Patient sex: F
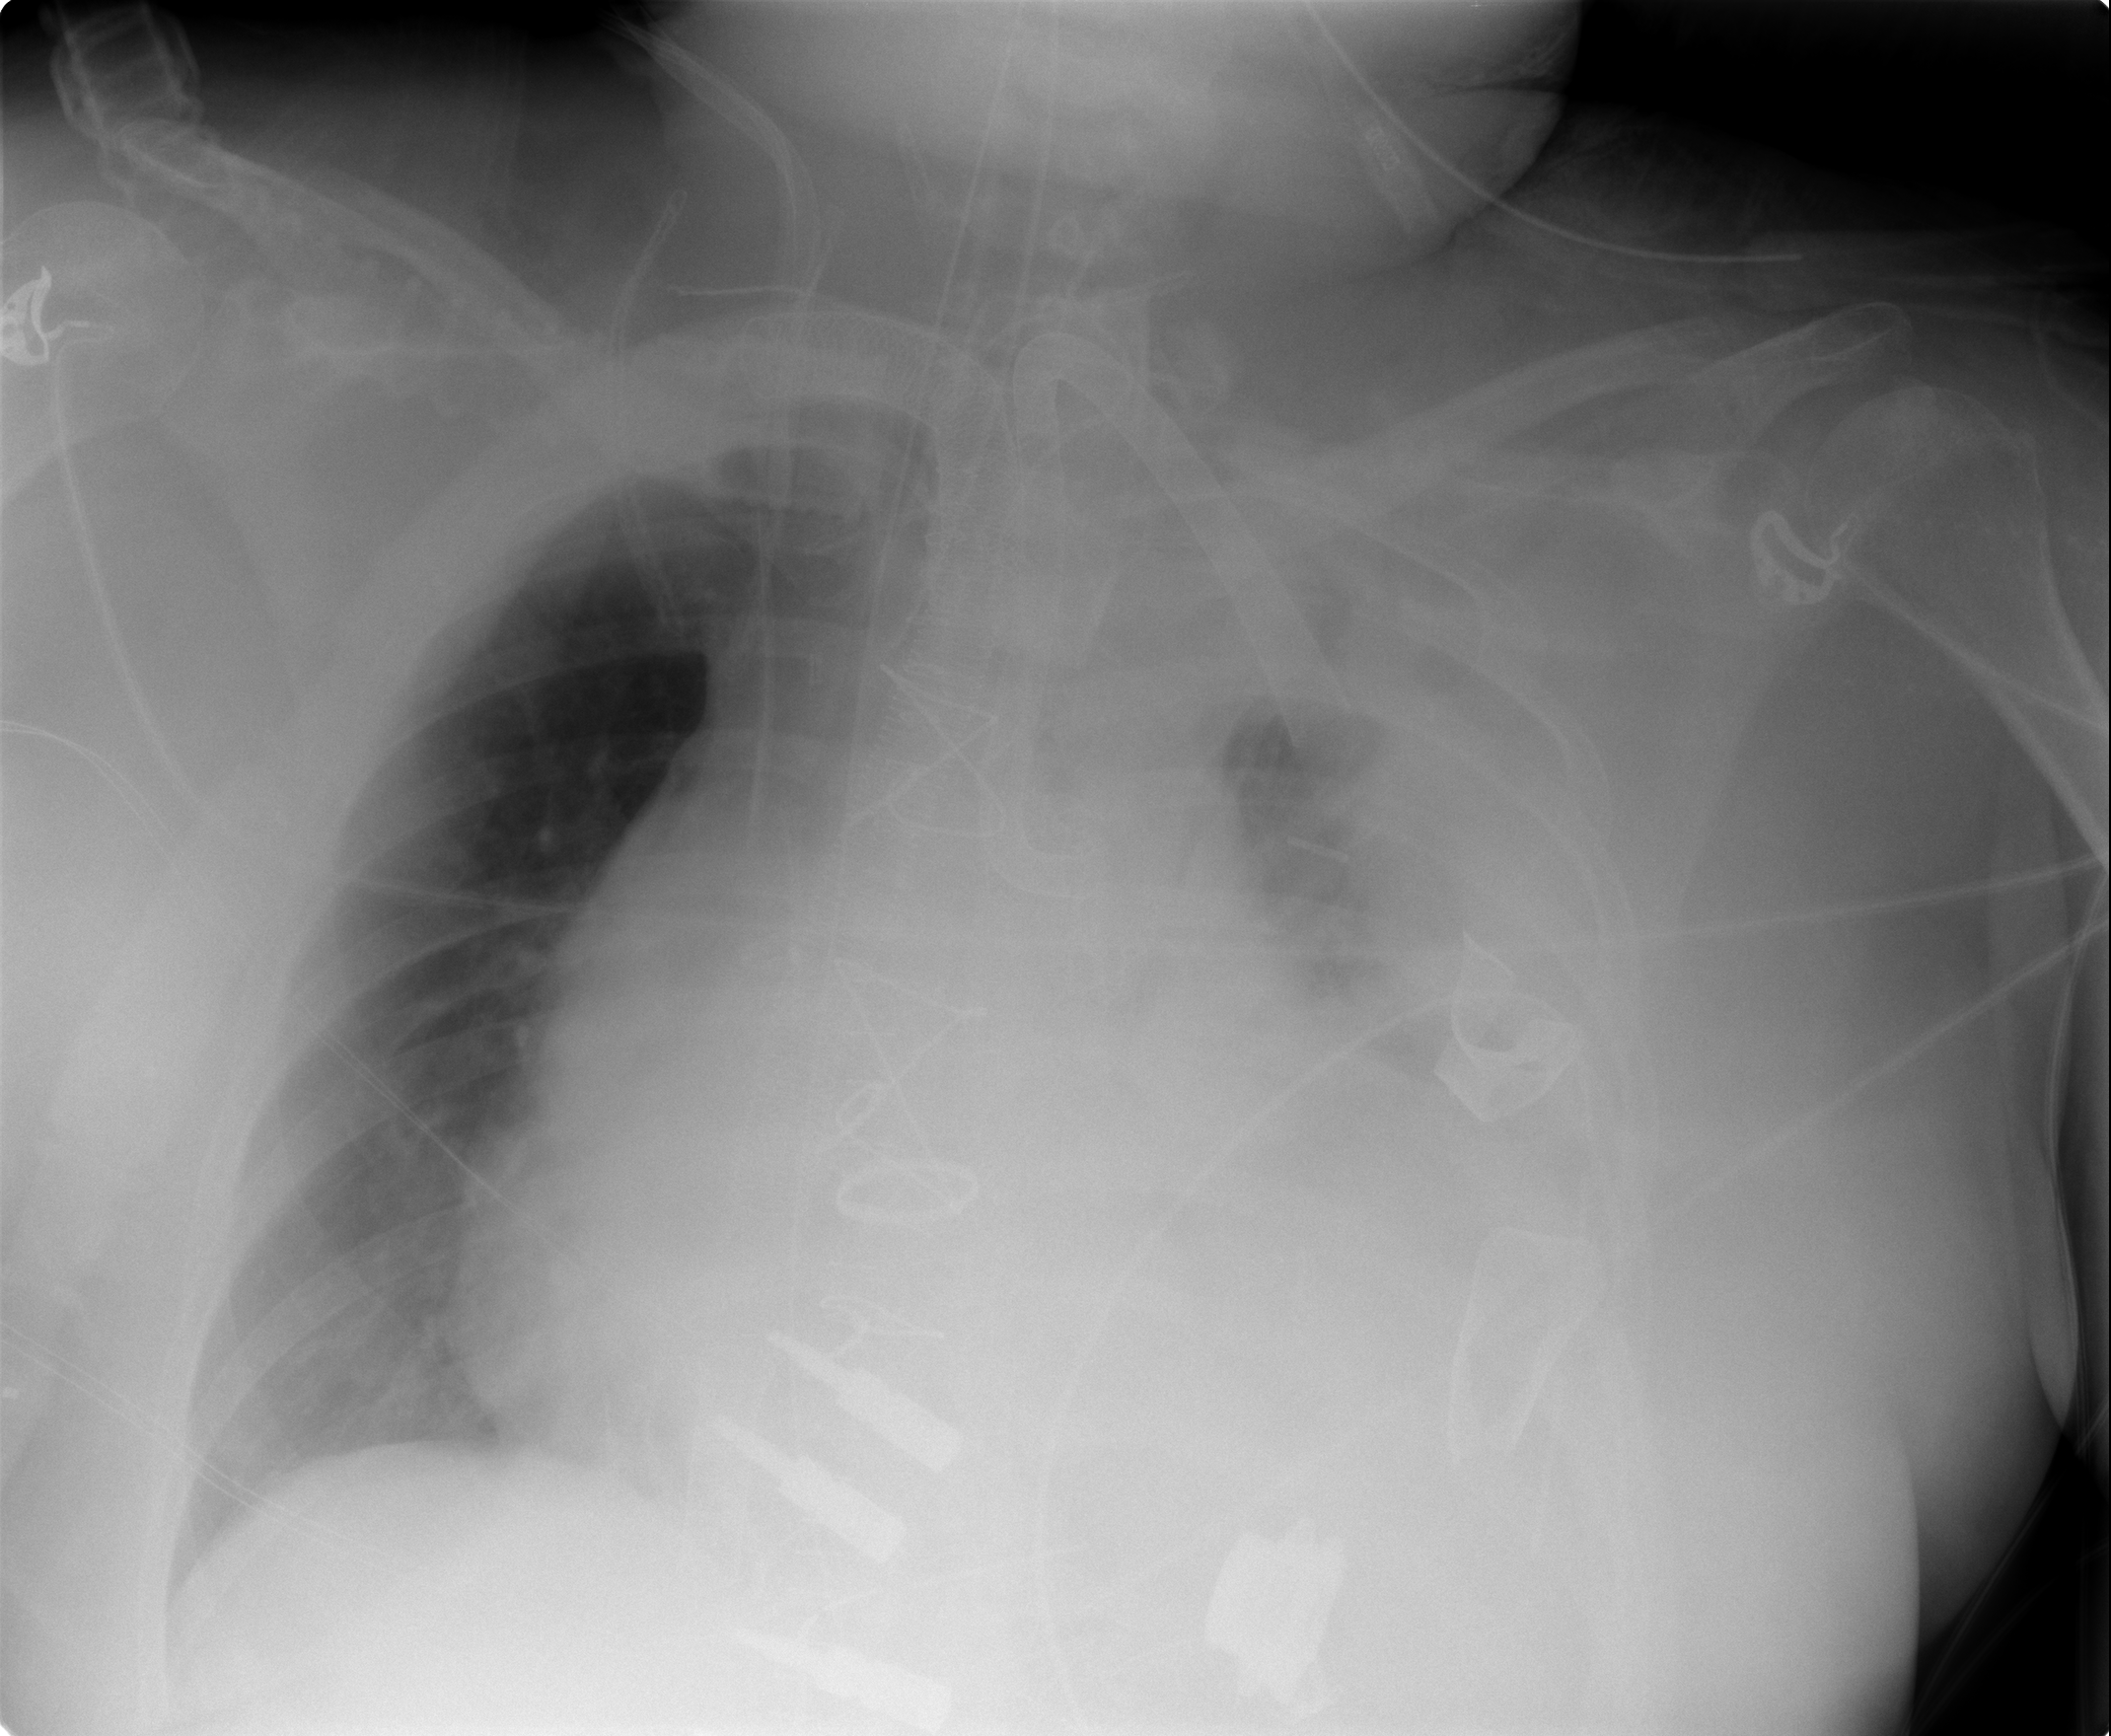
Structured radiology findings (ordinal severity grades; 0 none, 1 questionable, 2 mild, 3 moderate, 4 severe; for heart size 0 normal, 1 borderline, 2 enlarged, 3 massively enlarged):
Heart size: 3
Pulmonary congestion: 0
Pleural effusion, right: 0
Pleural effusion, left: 3
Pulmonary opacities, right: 0
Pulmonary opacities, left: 0
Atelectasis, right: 0
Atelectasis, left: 3